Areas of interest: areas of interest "Jiangxi Province Chemical Senior Technical School"
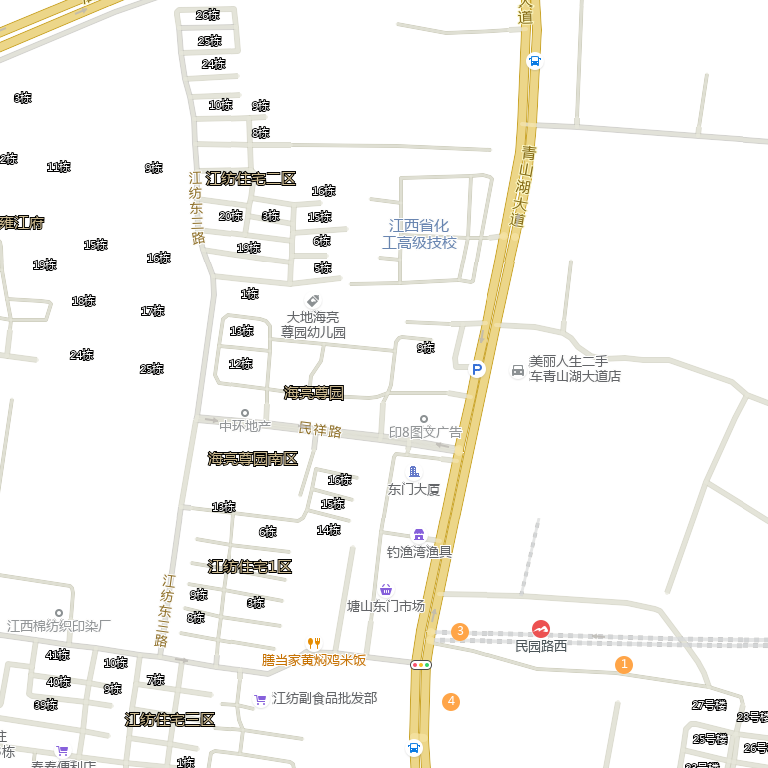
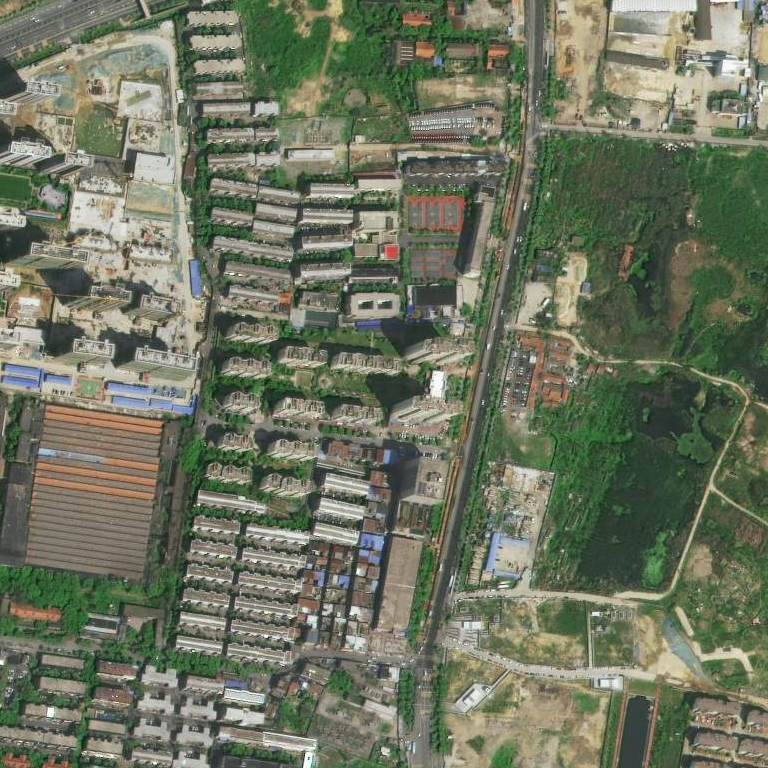